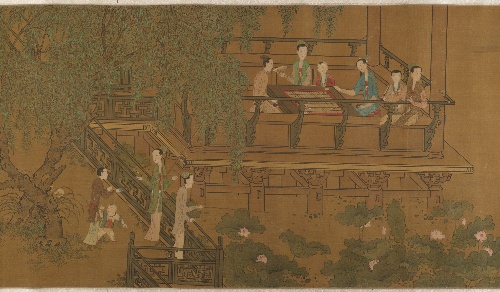
Title: 明   佚名   舊傳周昉   閑庭仕女圖   卷|Women and children in a garden
Artist: Unidentified artist
Object type: Handscroll
Classification: Paintings
Medium: Handscroll; ink and color on silk
Culture: China
Period: Qing dynasty (1644–1911)
Dimensions: 16 1/8 in. × 10 ft. 1 in. (41 × 307.3 cm)
Department: Asian Art
Credit line: John Stewart Kennedy Fund, 1913
Accession year: 1913
Repository: Metropolitan Museum of Art, New York, NY
Tags: Games|Gardens|Women